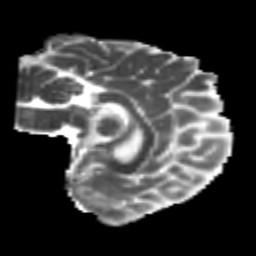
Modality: MD
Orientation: sagittal
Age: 22
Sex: female
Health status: healthy
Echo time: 0.074 s